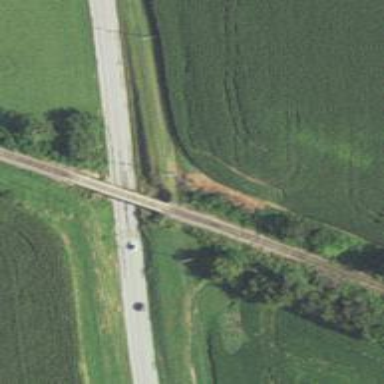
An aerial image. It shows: Bridge over railway line.